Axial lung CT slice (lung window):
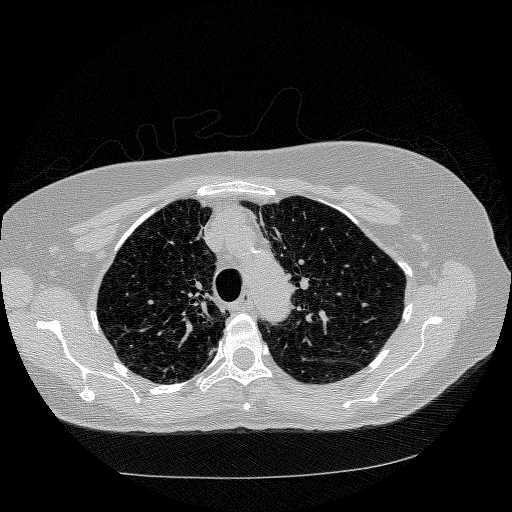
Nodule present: no